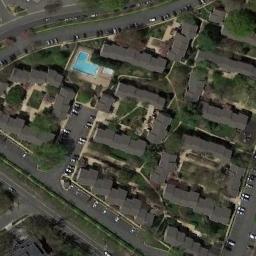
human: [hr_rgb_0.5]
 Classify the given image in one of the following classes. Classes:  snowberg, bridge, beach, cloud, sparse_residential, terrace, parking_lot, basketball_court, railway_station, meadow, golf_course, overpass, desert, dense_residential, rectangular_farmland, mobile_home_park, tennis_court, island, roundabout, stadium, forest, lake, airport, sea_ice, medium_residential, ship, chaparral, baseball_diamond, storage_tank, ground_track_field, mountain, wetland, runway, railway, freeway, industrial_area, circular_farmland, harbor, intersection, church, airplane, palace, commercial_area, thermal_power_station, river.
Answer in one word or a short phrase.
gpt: dense_residential